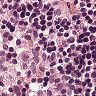
Metastatic tissue present: no